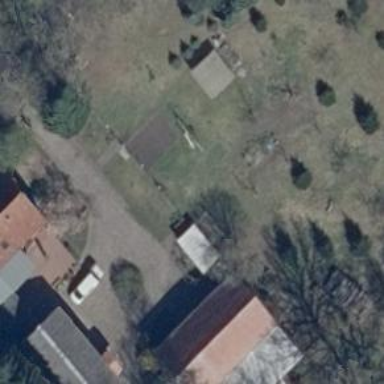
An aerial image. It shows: Farmyard area.